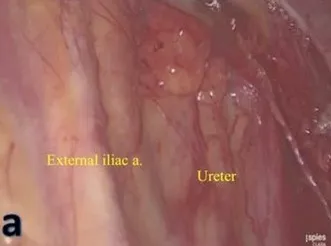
Identifying the ureter via transparam peritoneum layer (a).
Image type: radiology (ct)